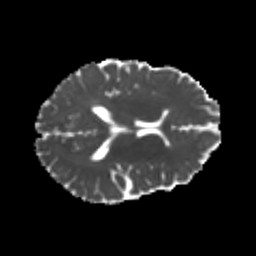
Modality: MD
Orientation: axial
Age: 23
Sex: male
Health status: healthy
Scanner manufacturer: philips
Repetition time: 7.385 s
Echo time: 0.08599 s